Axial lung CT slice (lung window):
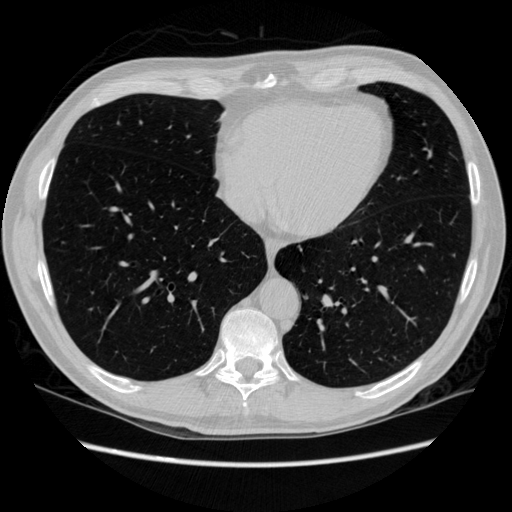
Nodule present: no